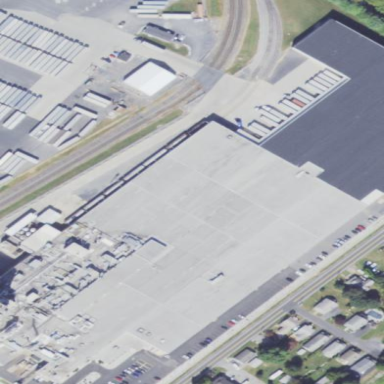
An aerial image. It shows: Industrial building.